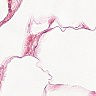
Metastatic tissue present: no